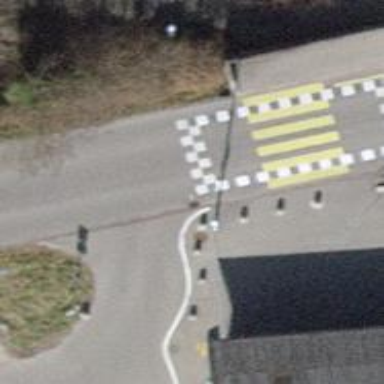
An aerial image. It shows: Bollard barrier.